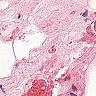
Metastatic tissue present: no